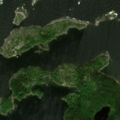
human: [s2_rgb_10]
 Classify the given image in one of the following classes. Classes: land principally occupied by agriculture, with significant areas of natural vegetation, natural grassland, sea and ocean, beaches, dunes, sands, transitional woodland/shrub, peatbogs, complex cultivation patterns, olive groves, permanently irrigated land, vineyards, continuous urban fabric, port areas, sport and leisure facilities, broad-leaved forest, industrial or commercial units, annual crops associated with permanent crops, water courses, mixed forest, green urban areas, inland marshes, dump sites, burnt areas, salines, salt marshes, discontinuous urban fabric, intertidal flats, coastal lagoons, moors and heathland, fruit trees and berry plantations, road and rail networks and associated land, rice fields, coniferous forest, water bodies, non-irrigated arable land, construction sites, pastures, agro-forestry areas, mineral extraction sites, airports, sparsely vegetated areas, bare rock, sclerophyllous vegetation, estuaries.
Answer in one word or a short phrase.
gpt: mixed forest, sea and ocean